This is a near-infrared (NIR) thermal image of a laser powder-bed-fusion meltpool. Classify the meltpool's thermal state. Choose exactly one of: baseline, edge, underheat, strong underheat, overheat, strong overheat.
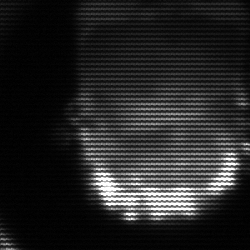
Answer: baseline